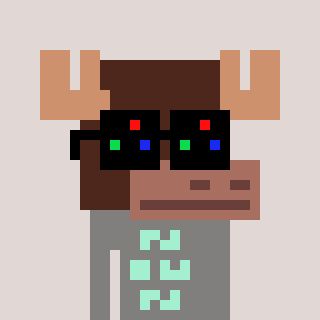
a pixel art character with square black sunglasses, a moose-shaped head and a bluegrey-colored body on a warm background